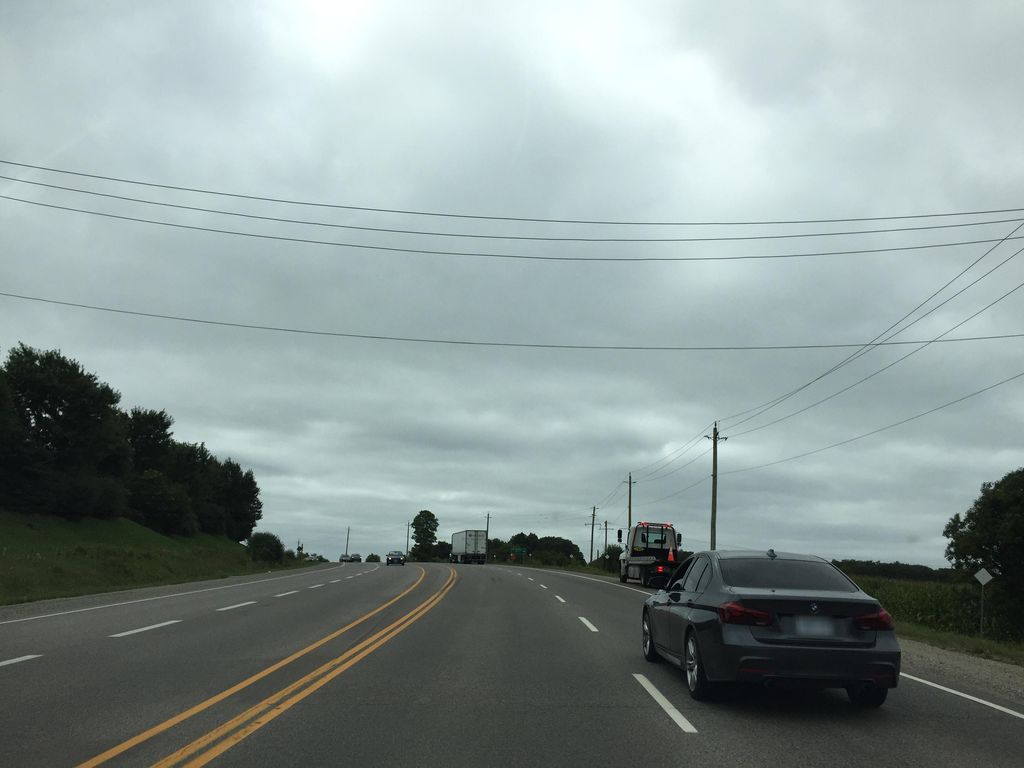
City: kitchener-waterloo